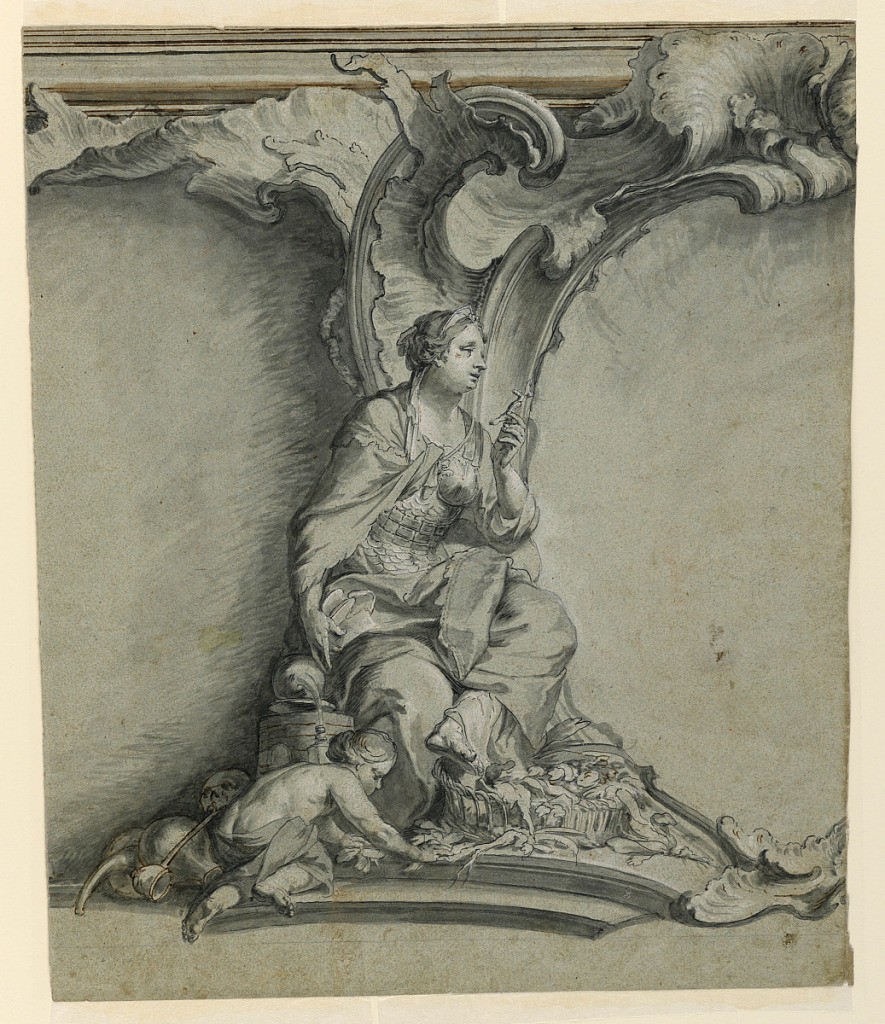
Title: Detail from a Doctor's Engraved Thesis (Personification of Knowledge)
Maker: Johann Wolfgang Baumgartner, Austro–German, 1712 – 1761
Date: n.d.
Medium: Black chalk, pen and black ink, brush and ink wash on gray-blue laid paper
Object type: Drawing
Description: Vertical rectangle. She raises with left hand a piece of coral or of a root. Her lowered right hand carries paper scrolls and is pointing at implements of a laboratory, a skull, and a little girl. The latter busies herself with herbs fallen from a basket standing at the feet of the woman. Reverse: reddened for transfer to the copper plate.